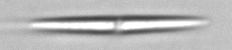
Label: pennate